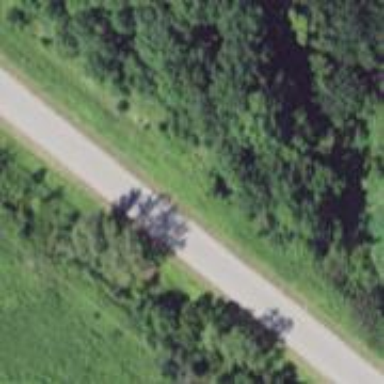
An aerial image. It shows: Secondary road.